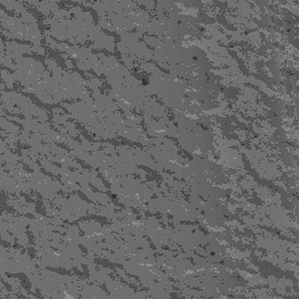
Label: frost